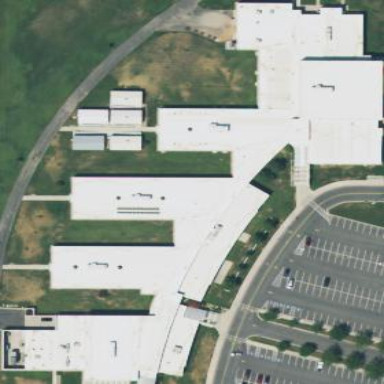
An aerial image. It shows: School building.